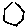
Label: hexagon